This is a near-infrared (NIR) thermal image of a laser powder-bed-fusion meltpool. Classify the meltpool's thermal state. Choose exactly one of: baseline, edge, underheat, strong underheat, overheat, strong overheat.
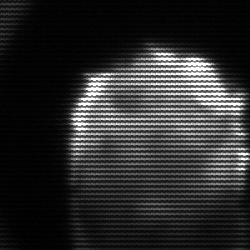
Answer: edge